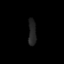
Tissue: lung
Cell type: Epithelial cells
Senescence score: 0.1394
Nuclear area (px): 198
Mean DAPI intensity: 35.061